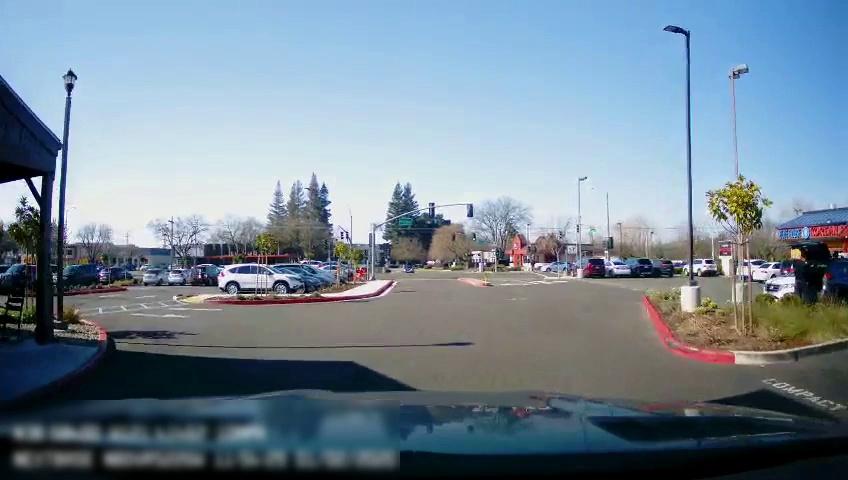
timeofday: Day
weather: Sunny
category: Drivable Space
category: Vehicles | SUV
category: Vehicles | SUV
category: Vehicles | SUV
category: Vehicles | Car
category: Vehicles | Car
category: Vehicles | SUV
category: Vehicles | Car
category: Vehicles | Car
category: Vehicles | SUV
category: Vehicles | Car
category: Vehicles | SUV
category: Vehicles | Car
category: Vehicles | SUV
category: Vehicles | SUV
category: Vehicles | Car
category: Vehicles | SUV
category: Vehicles | Car
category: Pedestrians
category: Vehicles | SUV
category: Vehicles | Car
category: Vehicles | SUV
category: Vehicles | Car
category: Vehicles | SUV
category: Vehicles | SUV
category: Traffic | Signs
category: Traffic | Lights
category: Traffic | Lights